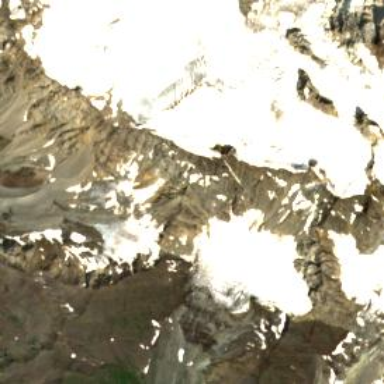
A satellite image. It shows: Majestic glacier in the distance.